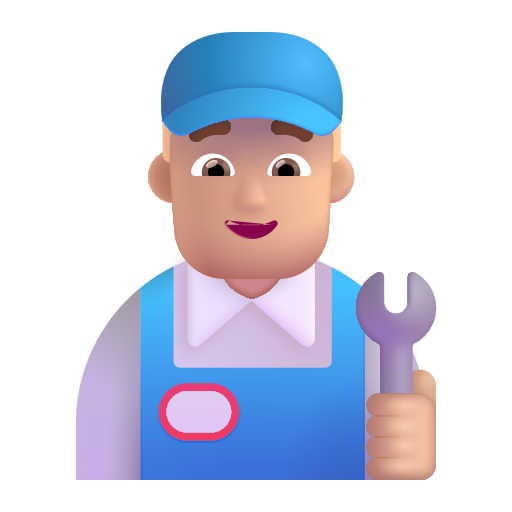
man mechanic color  light